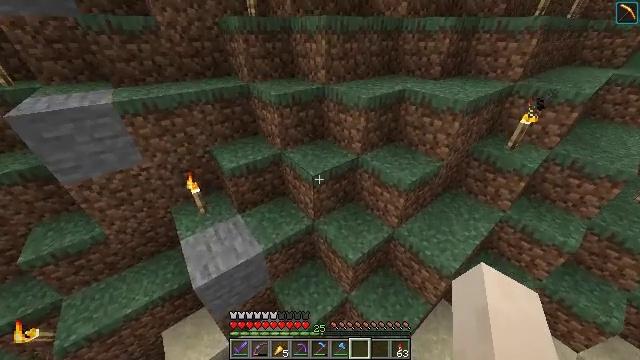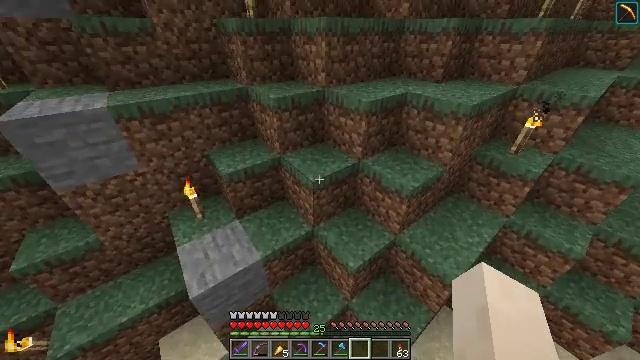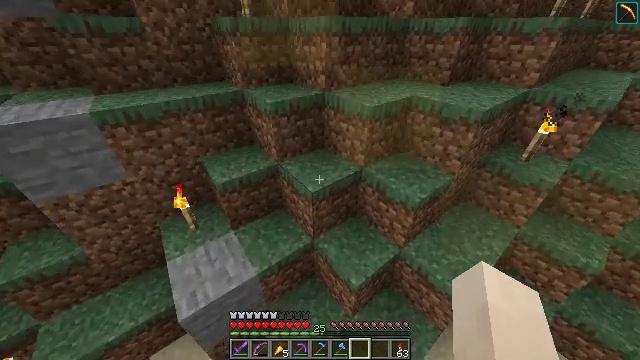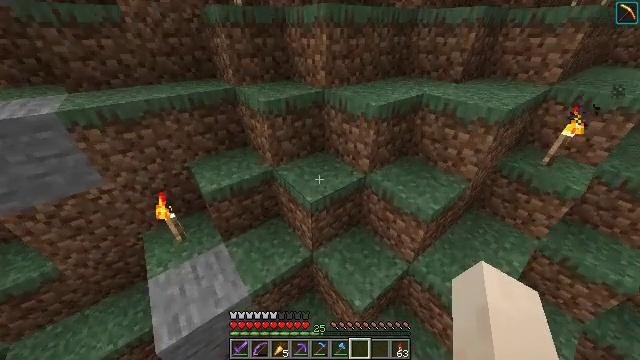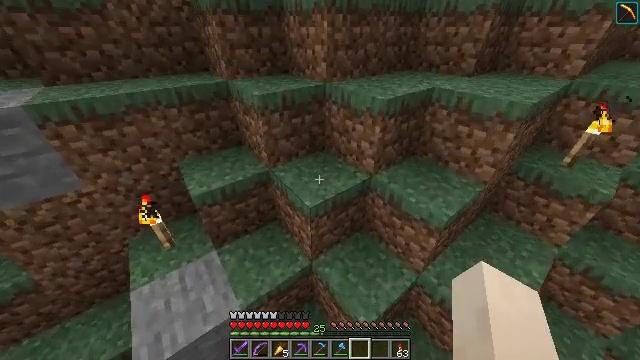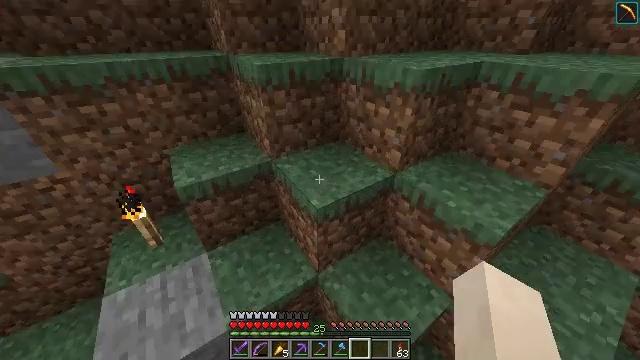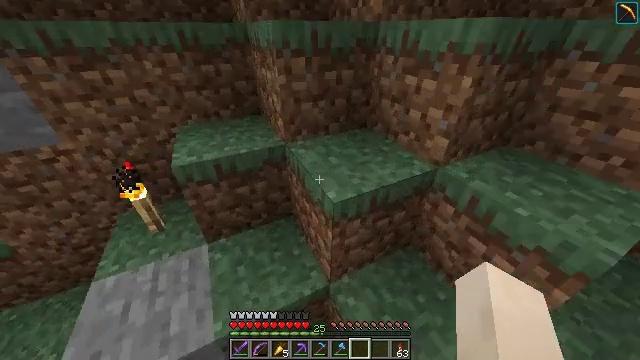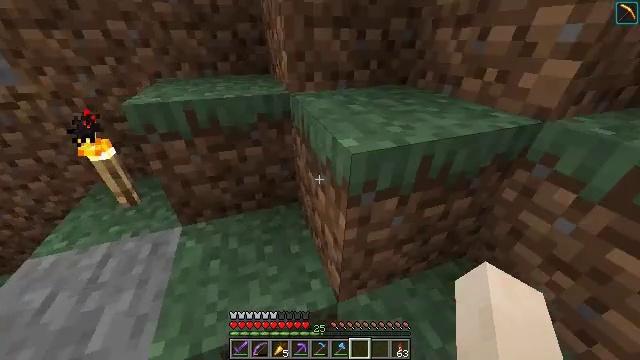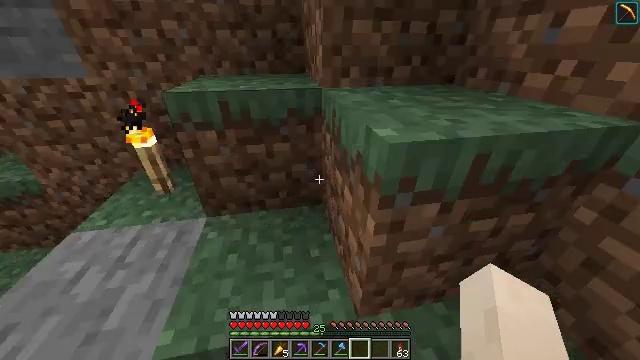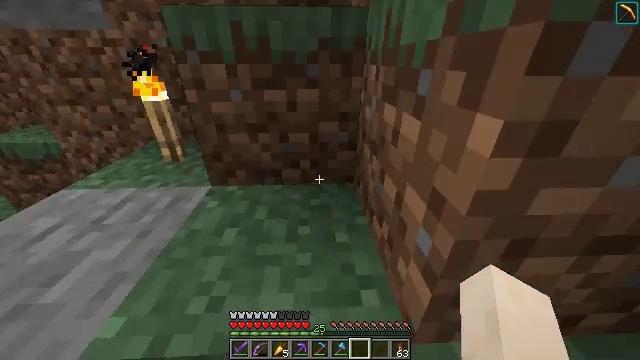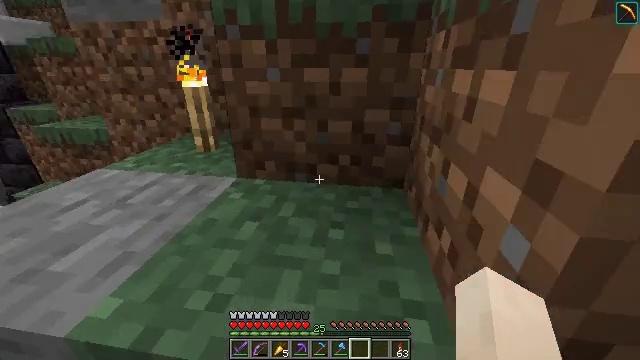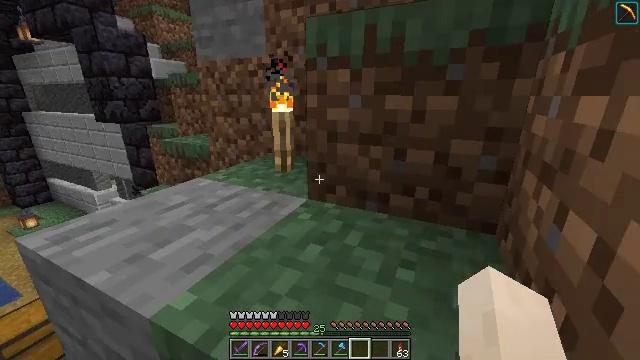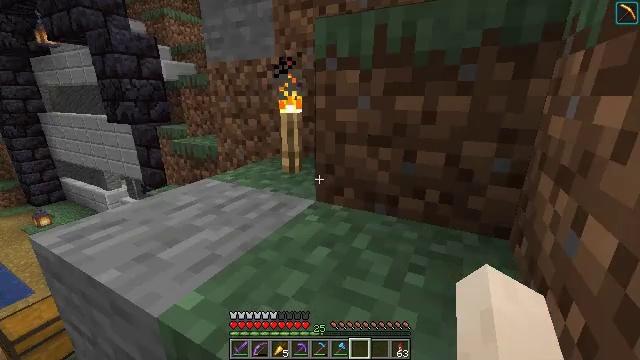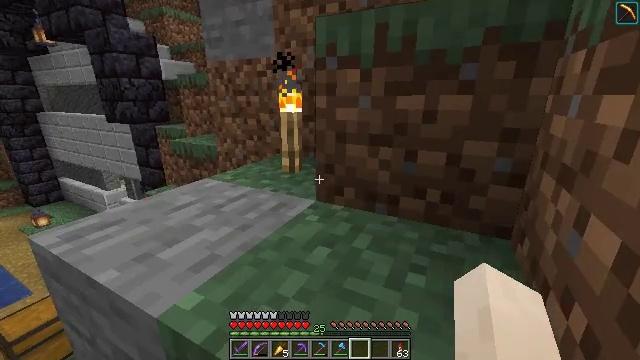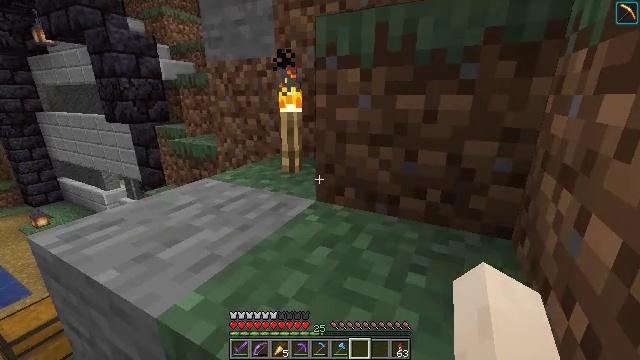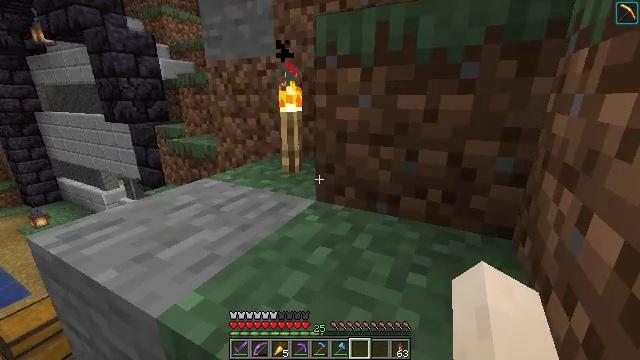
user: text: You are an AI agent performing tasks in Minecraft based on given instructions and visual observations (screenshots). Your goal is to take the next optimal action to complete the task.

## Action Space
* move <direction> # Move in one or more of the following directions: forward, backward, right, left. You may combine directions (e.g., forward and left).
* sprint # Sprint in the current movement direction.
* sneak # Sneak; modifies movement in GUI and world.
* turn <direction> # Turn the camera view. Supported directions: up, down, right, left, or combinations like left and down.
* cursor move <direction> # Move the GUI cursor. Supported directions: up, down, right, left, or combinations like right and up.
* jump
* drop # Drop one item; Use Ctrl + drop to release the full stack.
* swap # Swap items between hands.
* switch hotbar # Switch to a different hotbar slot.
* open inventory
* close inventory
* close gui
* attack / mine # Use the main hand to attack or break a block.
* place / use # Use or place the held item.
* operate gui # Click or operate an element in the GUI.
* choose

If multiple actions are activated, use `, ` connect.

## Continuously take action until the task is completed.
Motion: motion action
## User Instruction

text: Gather mossy cobblestone from a dungeon or ruin.
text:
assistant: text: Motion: move forward, sprint, jump
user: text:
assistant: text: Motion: move forward, sprint, jump
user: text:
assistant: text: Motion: move forward, sprint, jump
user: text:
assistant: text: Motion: move forward, sprint, jump
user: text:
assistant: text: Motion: move forward, sprint, turn left
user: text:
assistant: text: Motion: move forward, sprint, turn left
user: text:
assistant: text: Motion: move forward, sprint, turn left and up
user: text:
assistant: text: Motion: move forward, sprint, turn left and up
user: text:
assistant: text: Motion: move forward, turn left and up
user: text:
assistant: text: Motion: turn left and up
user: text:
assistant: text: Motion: turn left and up
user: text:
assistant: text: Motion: turn left
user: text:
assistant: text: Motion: no_op
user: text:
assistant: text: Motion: no_op
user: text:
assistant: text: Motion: no_op
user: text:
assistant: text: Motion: move forward, sprint
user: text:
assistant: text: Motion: move forward, sprint
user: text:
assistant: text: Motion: move forward, sprint
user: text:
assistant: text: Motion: move forward, sprint, jump
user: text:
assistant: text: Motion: move forward, sprint, jump
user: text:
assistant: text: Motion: move forward, sprint, jump
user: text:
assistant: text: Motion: move forward, sprint, jump
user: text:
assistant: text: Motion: move forward, sprint, turn right
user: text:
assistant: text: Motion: move forward, sprint, turn right and down
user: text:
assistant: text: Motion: move forward, sprint, turn right and down
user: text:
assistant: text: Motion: move forward, sprint, turn right and down, jump
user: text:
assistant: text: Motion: move forward, sprint, turn right, jump
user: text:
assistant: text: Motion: move forward, sprint, turn right, jump
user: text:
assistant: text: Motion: move forward, sprint
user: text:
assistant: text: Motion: move forward, sprint, turn left